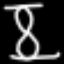
Label: hourglass